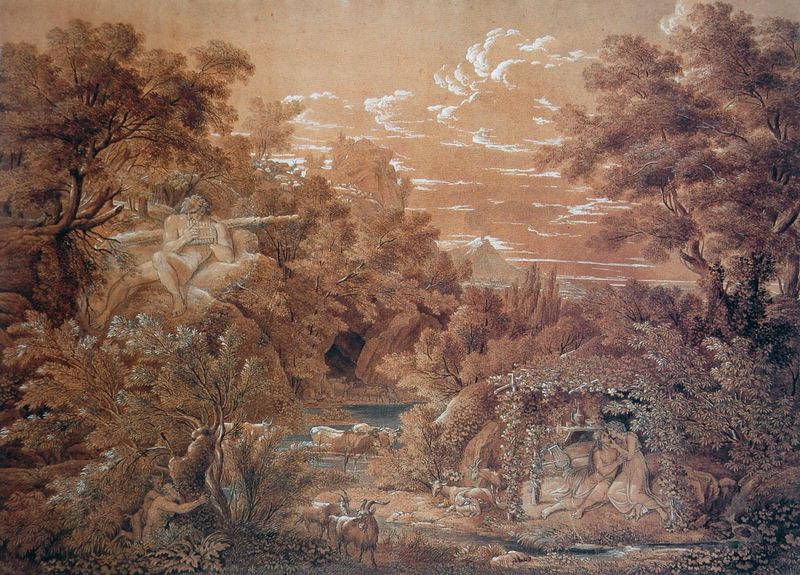
Titel: Landschaft mit Polyphem, Acis und Galatea
Künstler: Joseph Anton Koch
Standort: Stuttgart
Institution: Staatsgalerie, Graphische Sammlung
Schlagwörter: baum, berg, blau, blätter, felsen, gemälde, gestein, gott, himmel, laub, mann, meer, nackt, wasser, weiß, wolken, aquarell, bäume, fluss, frauen, grün, landschaft, menschen, ocker, see, sitzen, teich, ufer, blumen, braun, frau, männer, orange, schwarz, zeichnung, haus, schnee, tier, tiere, tuch, weg, wolke, beige, alt, mensch, rahmen, silber, stein, steine, instrument, ast, bach, ferne, flusslauf, horizont, kühe, natur, stamm, strauch, weide, wind, zweige, busch, büsche, einsam, gebüsch, gewässer, hütte, rauch, sträucher, insel, gold, haare, stoff, paar, personen, blatt, musik, person, pflanzen, höhle, wald, krug, ranken, statue, vase, zypressen, kuss, küssen, liebe, umarmung, liegen, zwei, abhang, fels, gebirge, gipfel, hang, herde, kuh, monochrom, rind, idylle, pause, rast, sepia, figuren, romantik, unterstand, wild, spielen, umriss, pärchen, tusche, rinder, schaf, vulkan, wurzel, linear, wälder, höhlen, mythologie, flora, unterzeichnung, schmusen, flöte, liebespaar, unterholz, wurzeln, efeu, lanschaft, götter, satyr, geäst, faun, mythologisch, pan, wesen, liebende, blattwerk, grotte, fauna, hörner, arkadien, fließen, lyra, amor, geweih, bock, schafe, ochse, ochsen, stier, stiere, böcke, hirte, leier, mystik, ziegenbock, nackz, ziege, flöten, mythen, panflöte, laube, baäume, ziegen, idealisiert, gouache, wassser, widder, faune, gehöht, steinbock, abhnag, laubhütte, liebesnest, bfels, libespaar, unterschlupf, ann, lken, teich adende